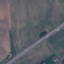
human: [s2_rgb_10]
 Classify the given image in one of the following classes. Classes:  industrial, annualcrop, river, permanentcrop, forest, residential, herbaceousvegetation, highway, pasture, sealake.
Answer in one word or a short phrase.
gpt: Highway